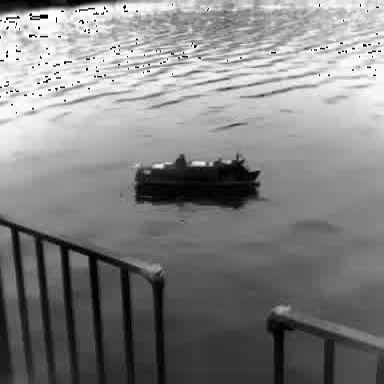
There is a container_ship in the infrared image.